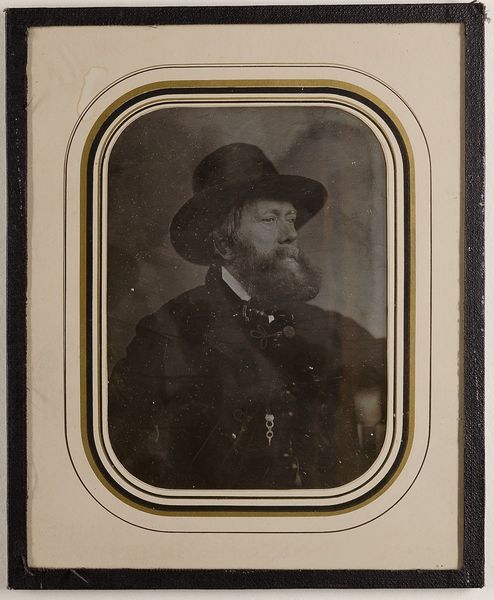
Titel: Der Maler Günther Gensler (1803-1884)
Künstler: Franz Bertram
Standort: Hamburg
Institution: Museum für Kunst und Gewerbe Hamburg
Schlagwörter: mann, bart, person, brustbild, maler, dreiviertelansicht, foto, fotografie, photographie, photo, lichtbild, daguerreotypie, historische, bildwerke, angewandte und bildende kunst, hessische systematik, künstler, persönlichkeit, porträtfotografie, porträtphotographie